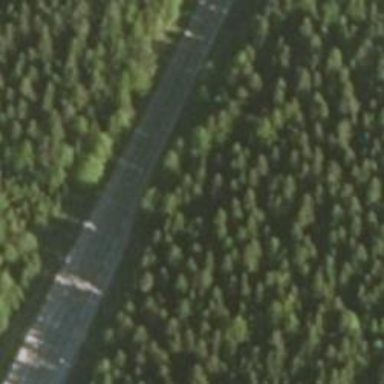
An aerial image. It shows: Asphalt road designated as trunk highway.